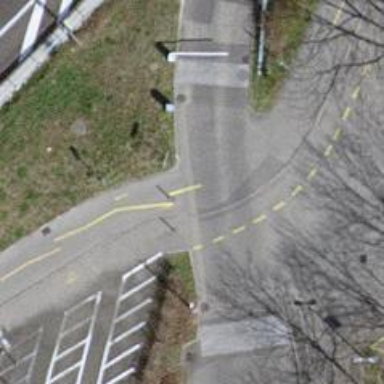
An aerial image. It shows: Bollard barrier.